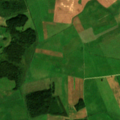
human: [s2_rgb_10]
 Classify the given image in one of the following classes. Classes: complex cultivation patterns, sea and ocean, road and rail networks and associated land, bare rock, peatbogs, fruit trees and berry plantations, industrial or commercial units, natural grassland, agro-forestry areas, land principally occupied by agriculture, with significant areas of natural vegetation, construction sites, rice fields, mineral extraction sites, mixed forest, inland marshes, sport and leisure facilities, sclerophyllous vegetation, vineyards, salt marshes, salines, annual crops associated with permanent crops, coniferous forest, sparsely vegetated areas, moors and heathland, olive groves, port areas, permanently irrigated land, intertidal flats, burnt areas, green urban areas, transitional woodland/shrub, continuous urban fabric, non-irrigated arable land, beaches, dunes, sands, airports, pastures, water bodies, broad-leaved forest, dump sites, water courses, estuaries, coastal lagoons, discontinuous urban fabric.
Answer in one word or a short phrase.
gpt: non-irrigated arable land, pastures, land principally occupied by agriculture, with significant areas of natural vegetation, transitional woodland/shrub